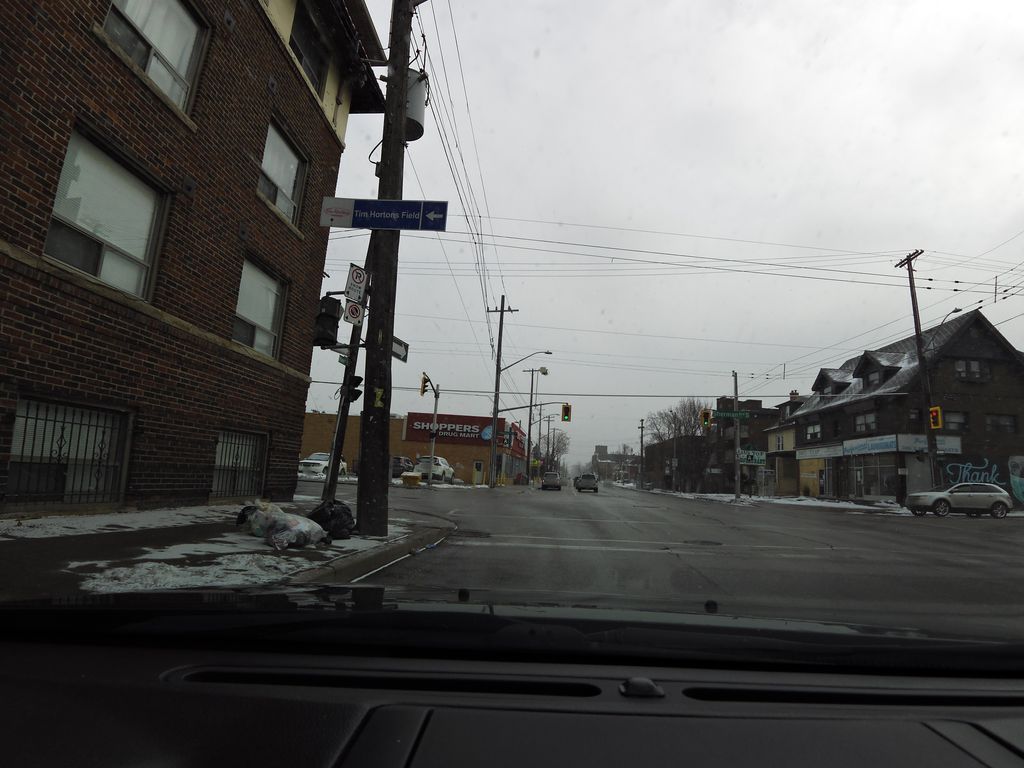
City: hamilton